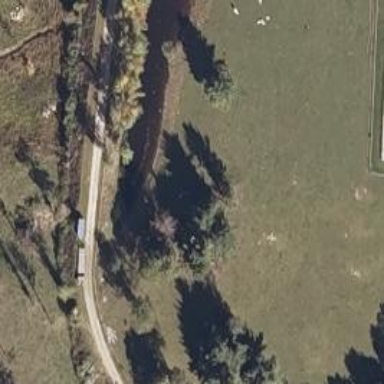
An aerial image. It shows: Wooden fence enclosing paddock used for animal keeping.